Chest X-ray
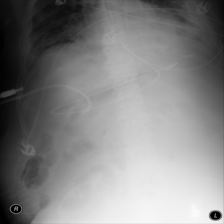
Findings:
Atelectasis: negative
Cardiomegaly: negative
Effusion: negative
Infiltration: positive
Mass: negative
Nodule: negative
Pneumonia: negative
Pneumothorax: negative
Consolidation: negative
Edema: negative
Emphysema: negative
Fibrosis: negative
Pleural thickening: negative
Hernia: negative